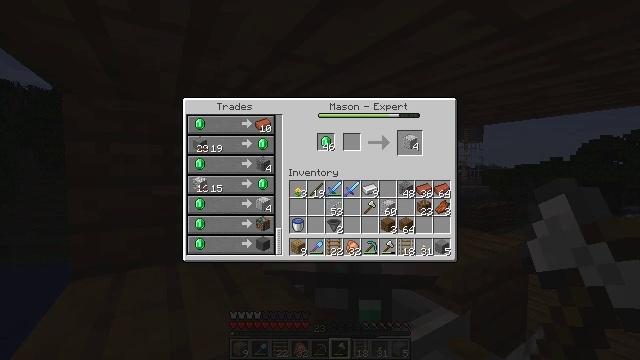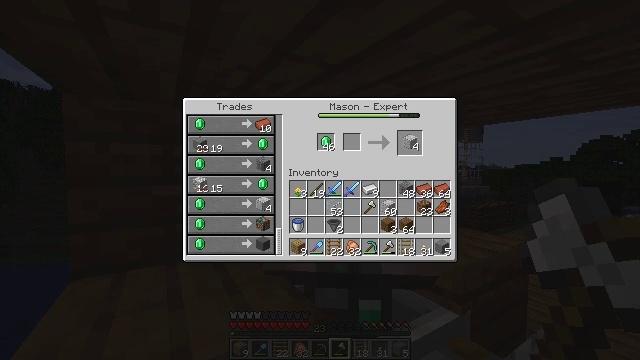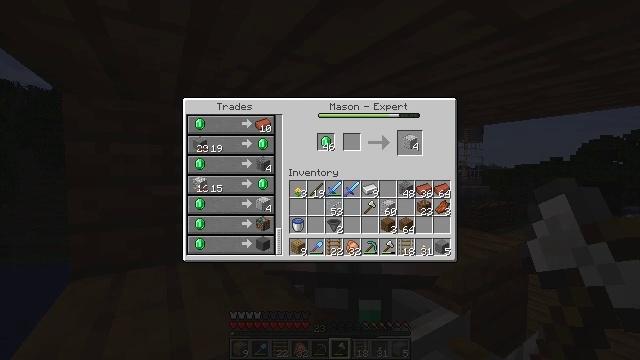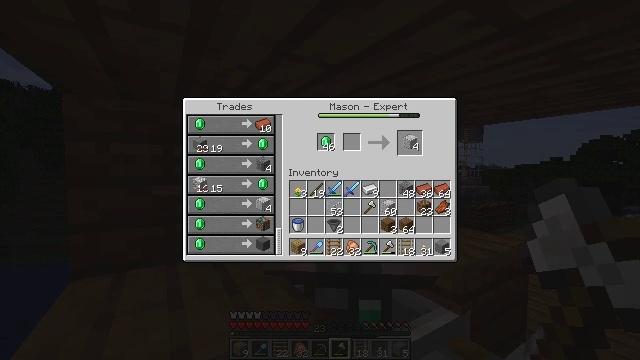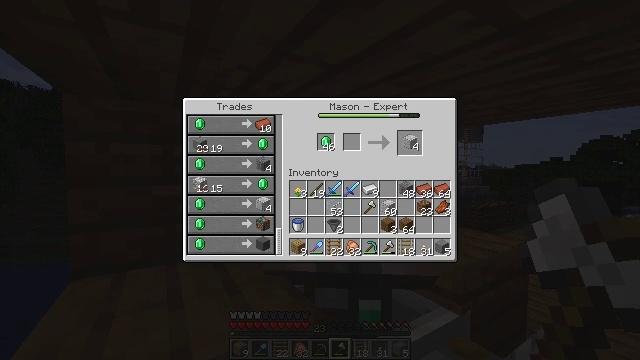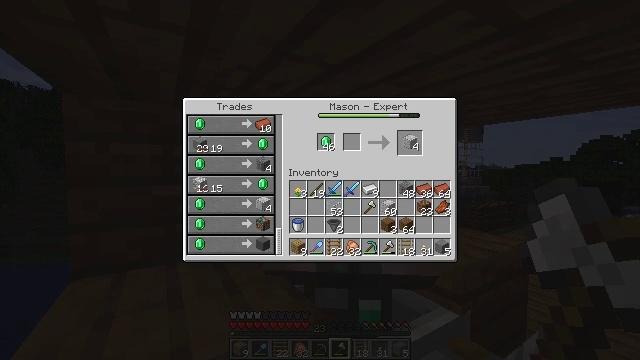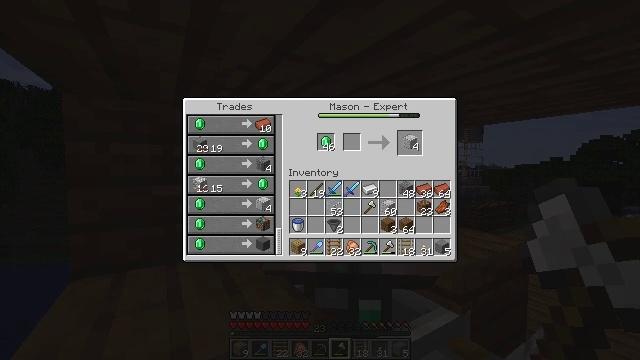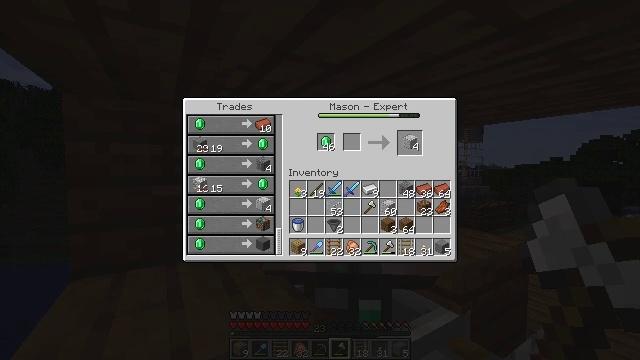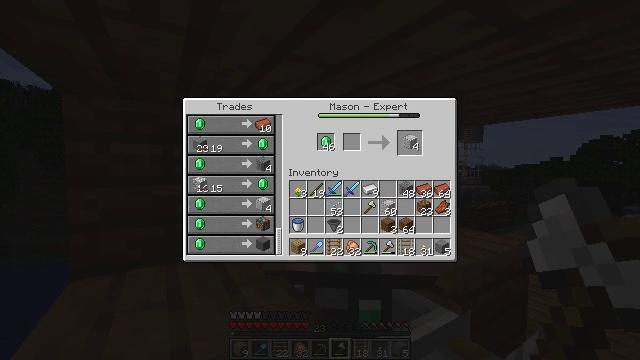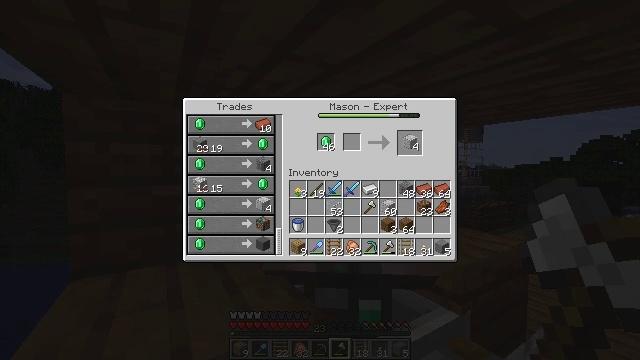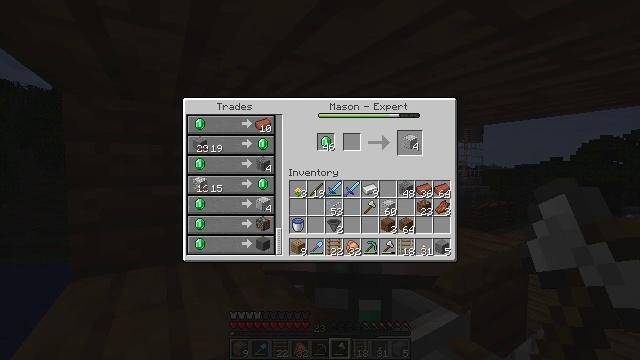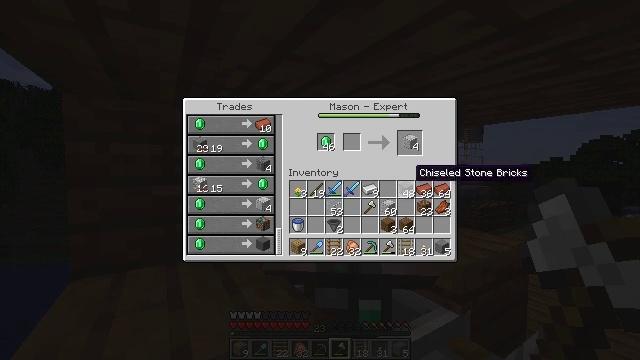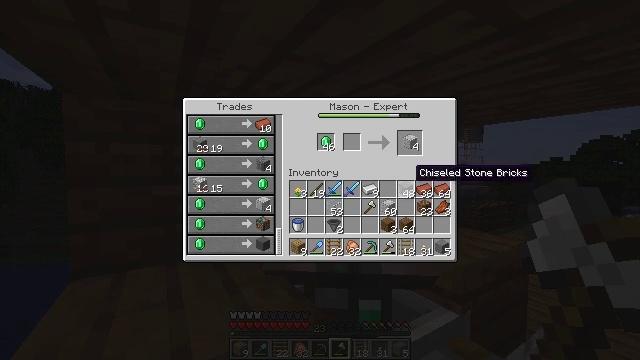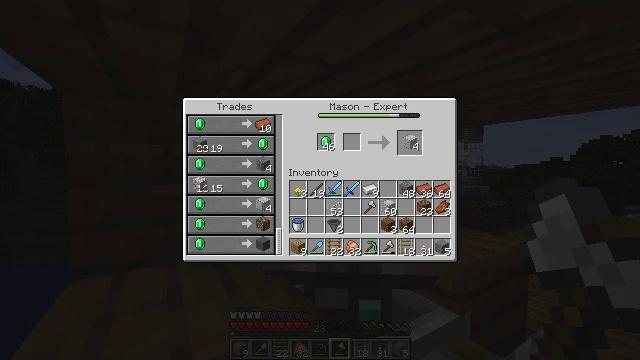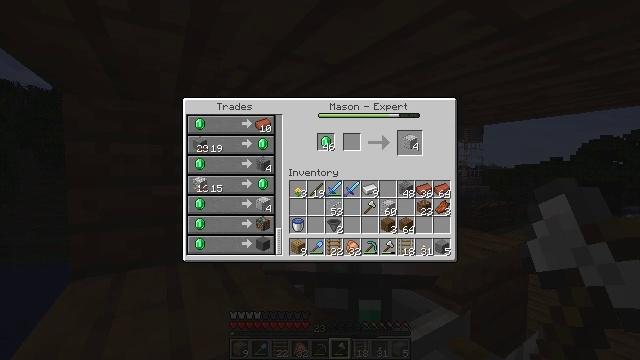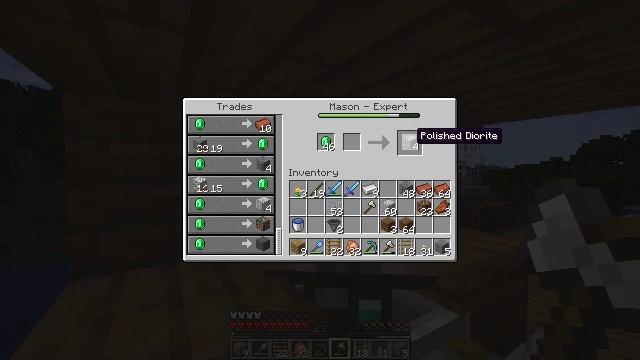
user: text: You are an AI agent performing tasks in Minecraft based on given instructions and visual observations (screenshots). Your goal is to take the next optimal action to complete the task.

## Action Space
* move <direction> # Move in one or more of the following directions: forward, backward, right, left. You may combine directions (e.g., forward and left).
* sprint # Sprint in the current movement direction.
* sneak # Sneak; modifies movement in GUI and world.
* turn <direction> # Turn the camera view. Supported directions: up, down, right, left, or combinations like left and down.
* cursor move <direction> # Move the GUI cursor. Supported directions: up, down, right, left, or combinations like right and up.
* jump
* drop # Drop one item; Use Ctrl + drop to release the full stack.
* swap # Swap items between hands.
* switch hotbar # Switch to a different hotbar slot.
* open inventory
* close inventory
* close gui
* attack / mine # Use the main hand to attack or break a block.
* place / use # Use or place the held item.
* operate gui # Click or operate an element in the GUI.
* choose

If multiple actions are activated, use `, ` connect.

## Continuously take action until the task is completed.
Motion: motion action
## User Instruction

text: Craft polished diorite.
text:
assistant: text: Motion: no_op
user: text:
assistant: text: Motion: no_op
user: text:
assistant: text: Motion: no_op
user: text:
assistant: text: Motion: no_op
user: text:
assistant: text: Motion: no_op
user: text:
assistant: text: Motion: no_op
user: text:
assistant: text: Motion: no_op
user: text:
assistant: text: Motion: no_op
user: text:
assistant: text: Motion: no_op
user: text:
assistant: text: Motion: no_op
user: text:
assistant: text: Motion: no_op
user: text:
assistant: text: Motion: no_op
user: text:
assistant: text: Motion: no_op
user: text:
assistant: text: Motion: cursor move up
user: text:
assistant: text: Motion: cursor move up
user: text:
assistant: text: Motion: no_op
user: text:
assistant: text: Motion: no_op
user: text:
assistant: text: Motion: no_op
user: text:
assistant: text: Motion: operate gui
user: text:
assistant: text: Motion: operate gui
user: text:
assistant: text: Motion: operate gui
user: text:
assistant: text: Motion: cursor move left and down
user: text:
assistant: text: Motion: cursor move down
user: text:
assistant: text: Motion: no_op